Question: I'm trying to achieve a custom controller containing of various buttons in different shapes. I'm wondering how I can achieve this with Android.
The result should look similar like this, where every color is a different button.

I suppose I have to subclass 'View' so please don't write that as an answer ;-) Please give some methodical steps what's needs to be implemented, like drawing, sensing touches, etc or maybe point me to some examples (if exist).
Thanks
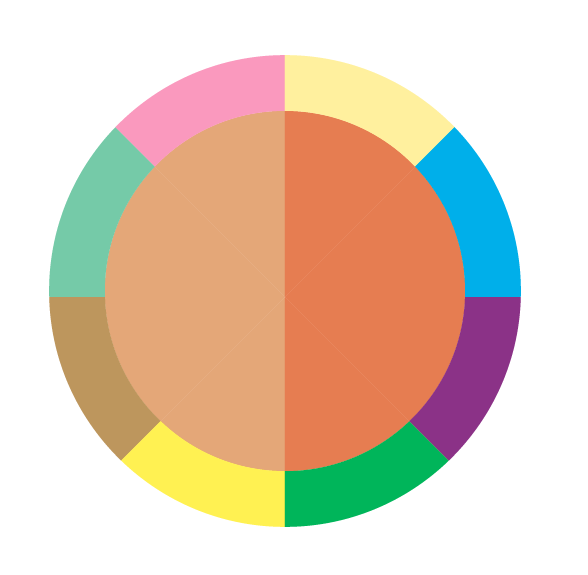
Answer: I found <URL> explaining everything in detail and having links pointing to related topics.